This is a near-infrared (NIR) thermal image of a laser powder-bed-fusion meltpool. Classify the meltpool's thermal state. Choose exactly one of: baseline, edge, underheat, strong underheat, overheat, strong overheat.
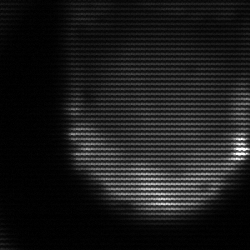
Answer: edge